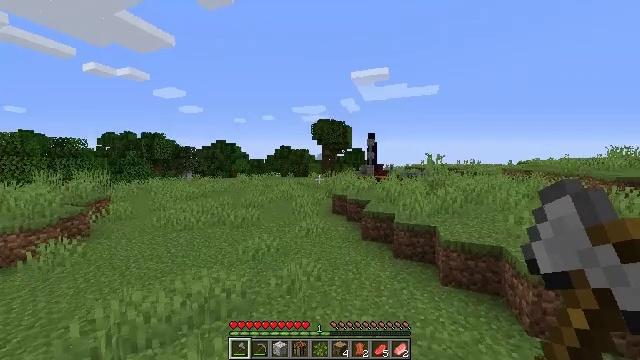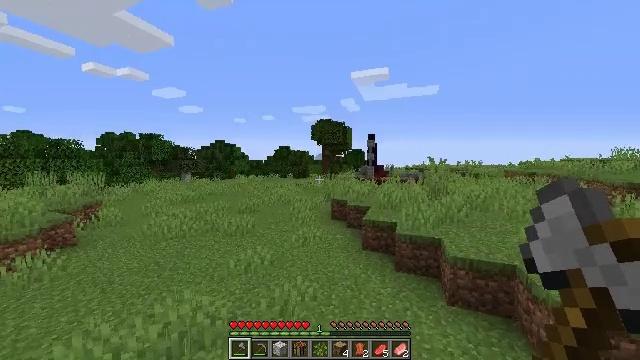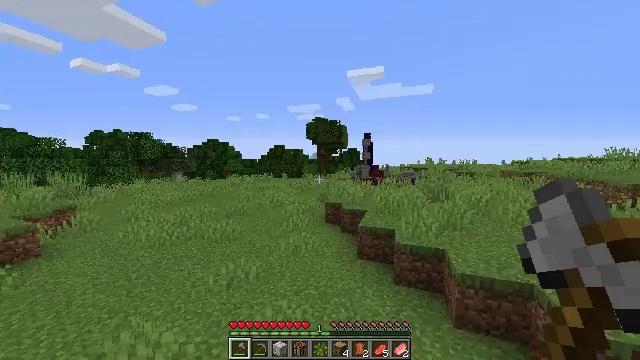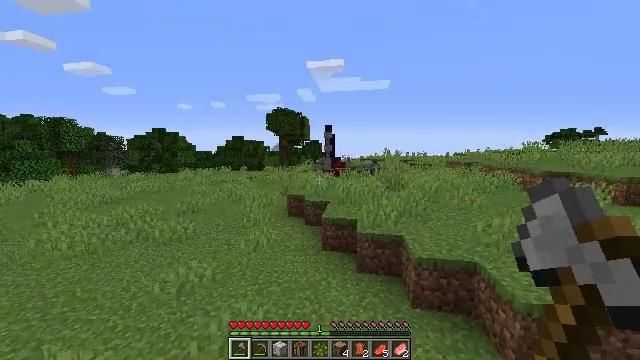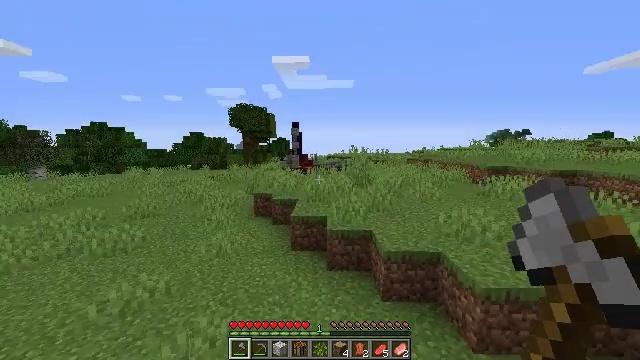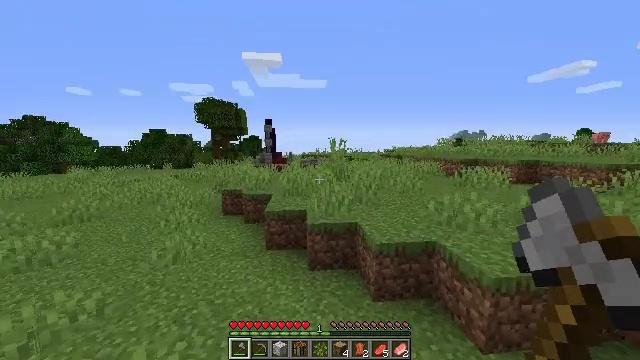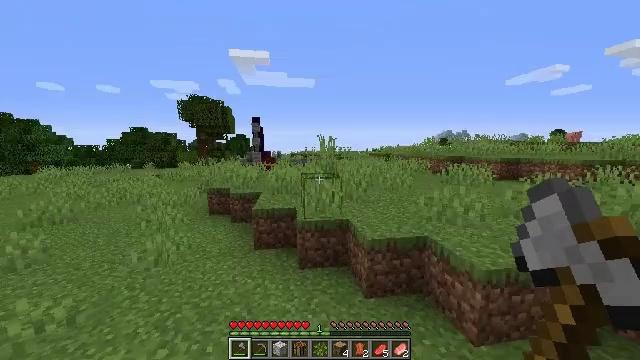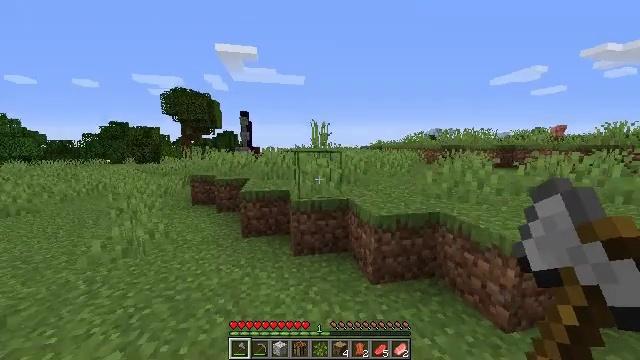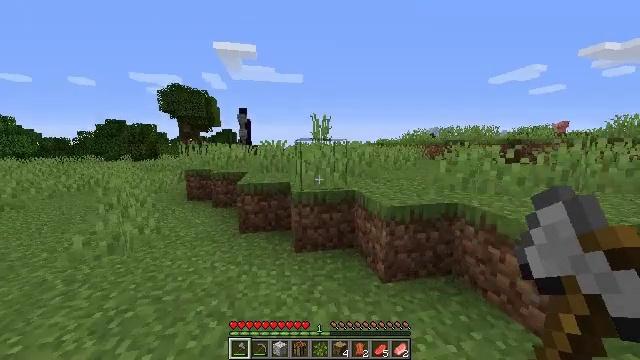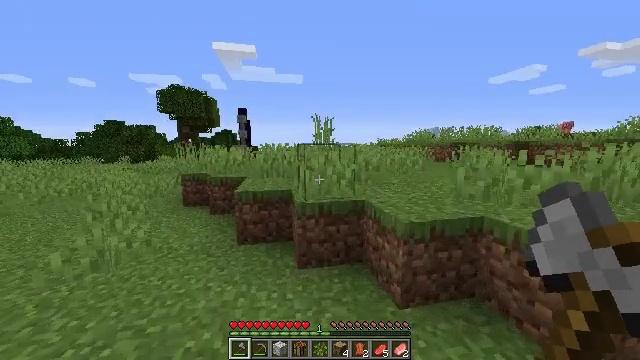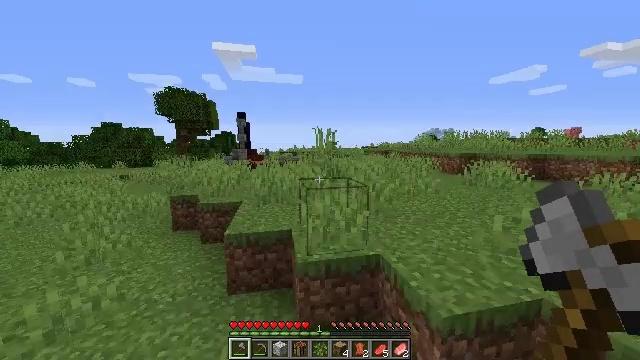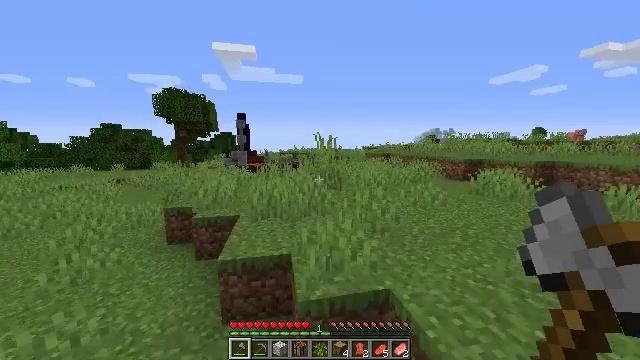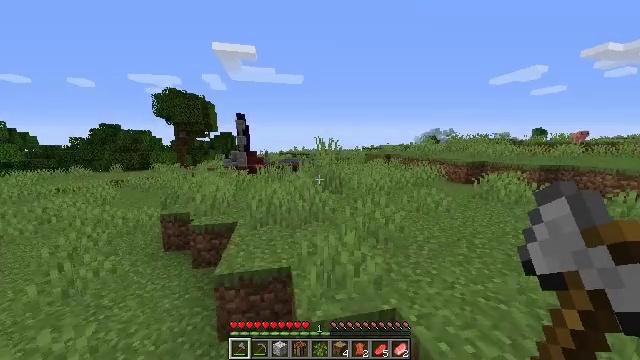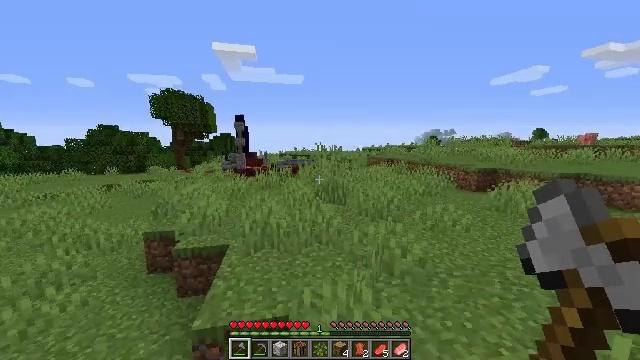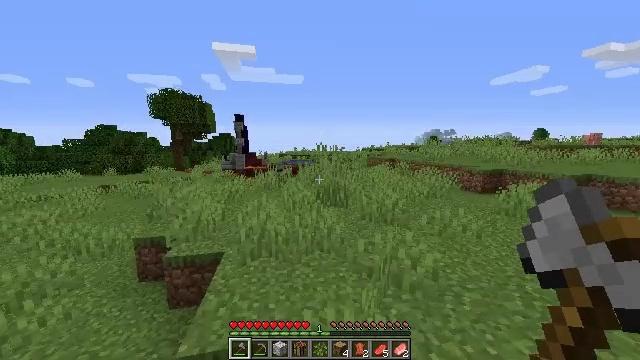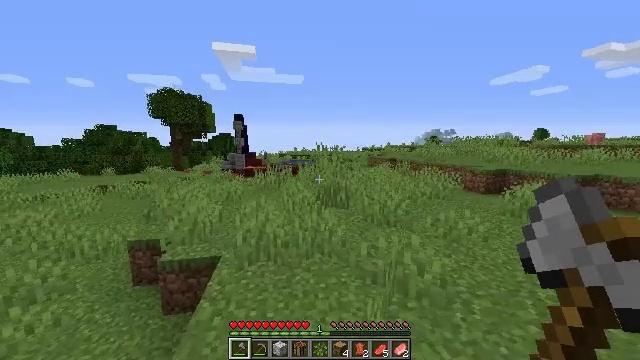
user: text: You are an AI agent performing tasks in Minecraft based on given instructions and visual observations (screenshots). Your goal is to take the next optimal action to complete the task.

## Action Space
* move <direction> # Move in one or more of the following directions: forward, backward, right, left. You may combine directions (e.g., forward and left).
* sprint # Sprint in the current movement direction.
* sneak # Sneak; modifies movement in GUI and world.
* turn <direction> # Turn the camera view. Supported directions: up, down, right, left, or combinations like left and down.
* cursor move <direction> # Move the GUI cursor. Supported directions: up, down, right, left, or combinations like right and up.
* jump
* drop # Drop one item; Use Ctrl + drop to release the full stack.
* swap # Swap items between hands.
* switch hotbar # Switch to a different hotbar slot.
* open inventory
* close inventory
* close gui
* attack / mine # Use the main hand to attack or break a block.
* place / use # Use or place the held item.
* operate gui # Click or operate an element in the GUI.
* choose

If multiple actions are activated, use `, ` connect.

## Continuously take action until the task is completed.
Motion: motion action
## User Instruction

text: Collect oak log for crafting.
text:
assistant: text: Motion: move forward, sprint, jump
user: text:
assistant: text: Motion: move forward, sprint, turn right, jump
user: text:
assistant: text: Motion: move forward, sprint, turn right and down, jump
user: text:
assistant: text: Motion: move forward, sprint, turn right, jump
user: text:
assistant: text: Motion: move forward, sprint, turn right, jump
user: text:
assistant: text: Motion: move forward, sprint, turn right, jump
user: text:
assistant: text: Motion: move forward, sprint, turn right, jump
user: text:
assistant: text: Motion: move forward, sprint, jump
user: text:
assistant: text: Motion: move forward, sprint, jump
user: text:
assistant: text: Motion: move forward, sprint, jump
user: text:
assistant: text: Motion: move forward, sprint, jump
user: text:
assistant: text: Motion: move forward, sprint, jump
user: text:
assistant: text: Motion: move forward, sprint, jump
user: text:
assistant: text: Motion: move forward, sprint, jump
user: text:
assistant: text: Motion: move forward, sprint, jump
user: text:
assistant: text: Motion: move forward, sprint, jump
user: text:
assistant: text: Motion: move forward, sprint, jump
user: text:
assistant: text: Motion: move forward, sprint, jump
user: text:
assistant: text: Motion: move forward, sprint, jump
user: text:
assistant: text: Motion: move forward, sprint, jump
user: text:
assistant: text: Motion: move forward, sprint, jump
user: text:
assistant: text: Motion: move forward, sprint, jump
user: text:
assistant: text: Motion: move forward, sprint, jump
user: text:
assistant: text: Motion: move forward, sprint, jump
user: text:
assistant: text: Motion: move forward, sprint, jump
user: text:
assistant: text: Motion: move forward, sprint, jump
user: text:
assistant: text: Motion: move forward, sprint, jump
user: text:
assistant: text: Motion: move forward, sprint, jump
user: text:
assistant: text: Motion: move forward, sprint, jump
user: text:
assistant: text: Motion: move forward, sprint, jump